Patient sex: F
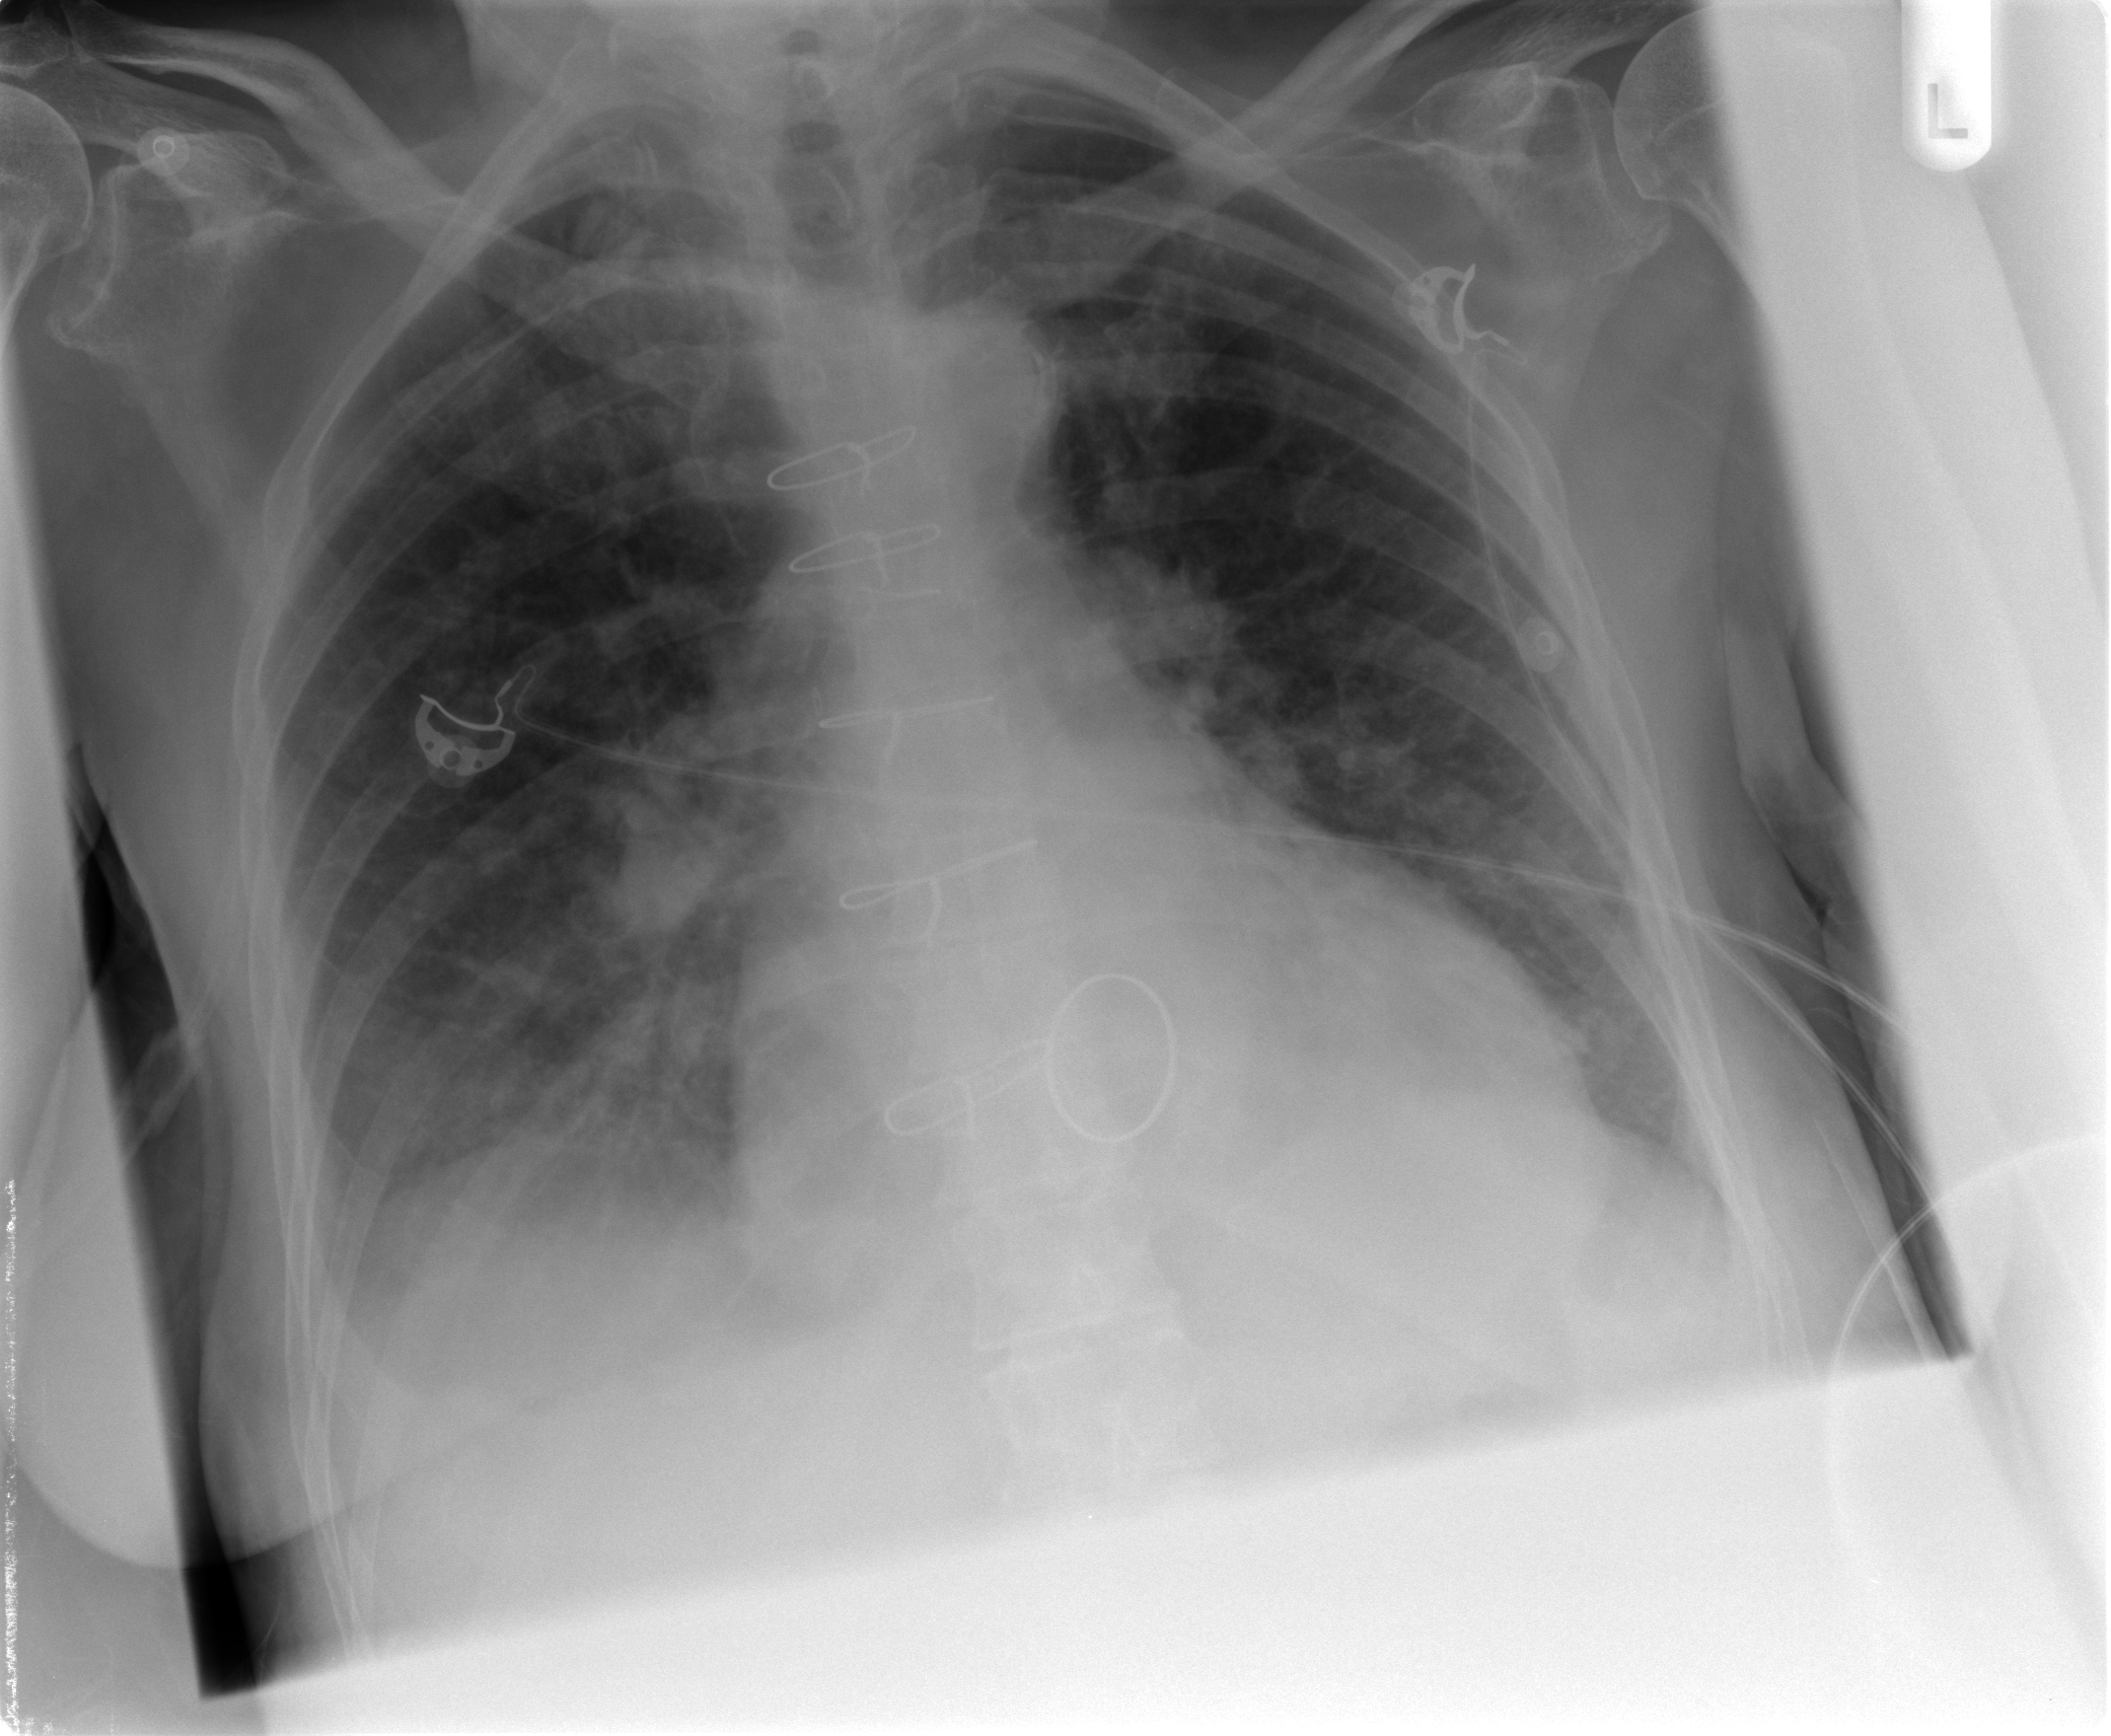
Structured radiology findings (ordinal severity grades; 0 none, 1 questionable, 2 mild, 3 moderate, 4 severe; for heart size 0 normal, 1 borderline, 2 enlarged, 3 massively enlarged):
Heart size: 2
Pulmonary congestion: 2
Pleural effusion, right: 2
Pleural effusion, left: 2
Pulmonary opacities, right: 2
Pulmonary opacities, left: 1
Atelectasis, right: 3
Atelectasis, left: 2